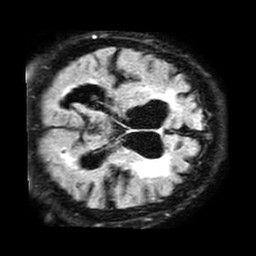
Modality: FLAIR
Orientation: axial
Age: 87
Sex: female
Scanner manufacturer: philips
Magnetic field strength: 1.5 T
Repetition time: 6 s
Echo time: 0.1029 s